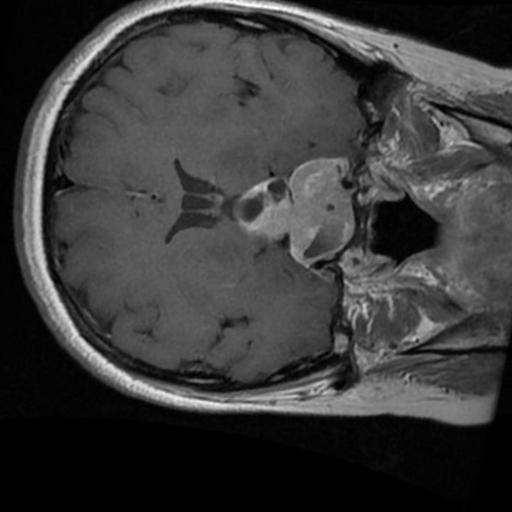
Label: brain_tumor